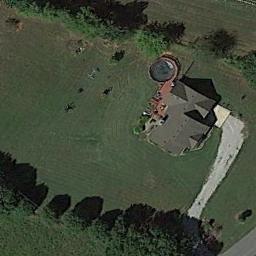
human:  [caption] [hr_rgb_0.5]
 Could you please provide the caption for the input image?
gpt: There are several houses of different sizes and several green trees in the sparse residential area, Surrounded by grassland and a road .

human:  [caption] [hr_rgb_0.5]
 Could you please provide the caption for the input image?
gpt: The sparse residential is on the grass next to some trees and a road .

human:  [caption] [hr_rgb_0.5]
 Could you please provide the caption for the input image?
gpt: There are blocks of residential areas between the jungles .

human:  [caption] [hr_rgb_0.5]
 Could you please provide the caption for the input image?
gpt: Many trees are beside the sparse residential .

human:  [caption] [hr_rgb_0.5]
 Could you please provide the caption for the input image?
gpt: A sparse residential area with some green trees and a brown building .